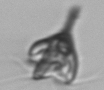
Label: Pyramimonas_longicauda